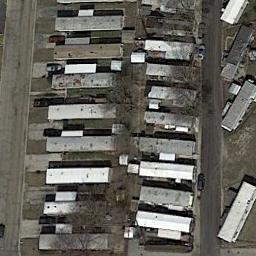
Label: mobile_home_park